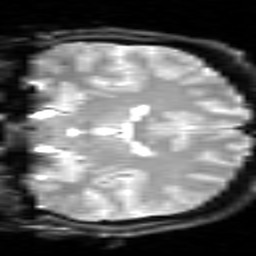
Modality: inplaneT2
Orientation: coronal
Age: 22
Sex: male